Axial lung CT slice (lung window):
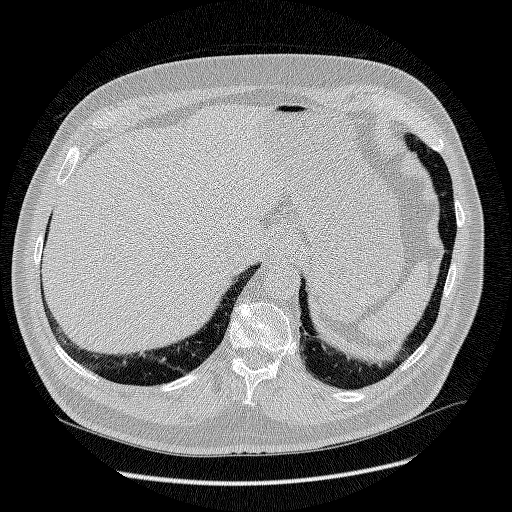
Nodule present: no